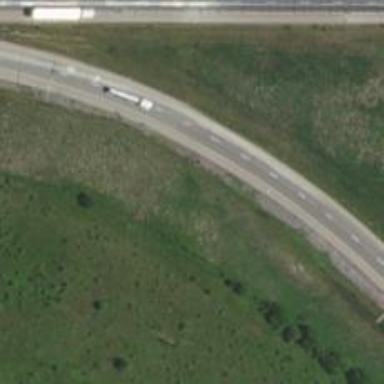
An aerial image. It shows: Offramp on motorway link.